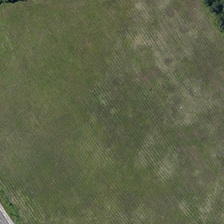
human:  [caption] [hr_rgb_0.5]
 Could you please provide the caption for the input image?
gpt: several green trees are near a piece of green meadow .

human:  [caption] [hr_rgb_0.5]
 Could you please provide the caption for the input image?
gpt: several green trees are near a piece of green meadow .

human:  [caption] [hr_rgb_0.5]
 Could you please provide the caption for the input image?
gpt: several green trees are near a piece of green meadow .

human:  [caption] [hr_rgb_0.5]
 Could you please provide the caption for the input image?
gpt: several green trees are near a piece of green meadow .

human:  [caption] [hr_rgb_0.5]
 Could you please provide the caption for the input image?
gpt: several green trees are near a piece of green meadow .